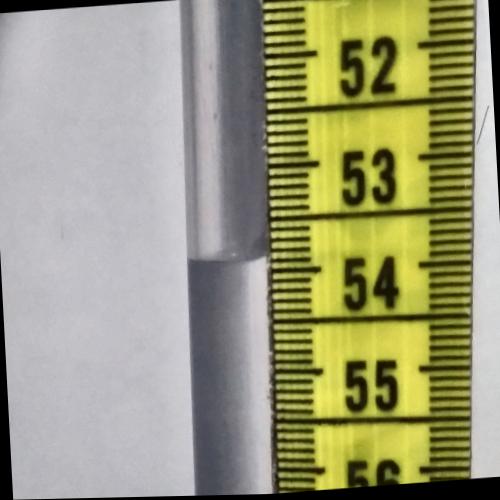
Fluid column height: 53.9 cm